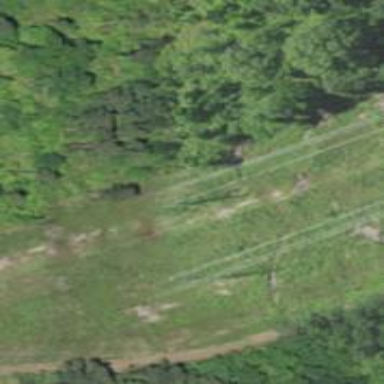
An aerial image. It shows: Power tower.